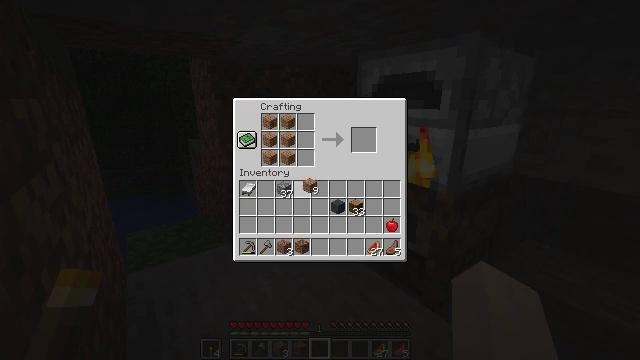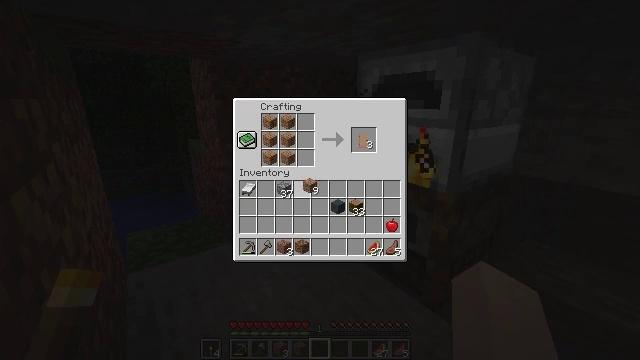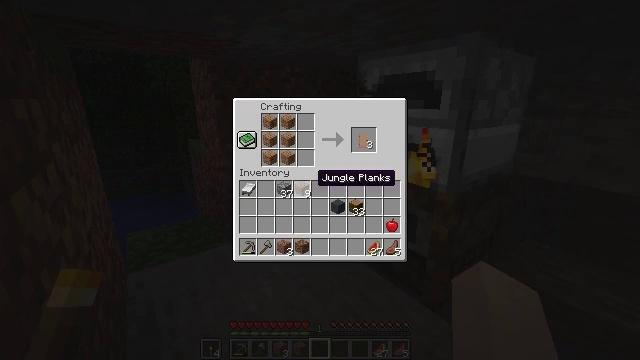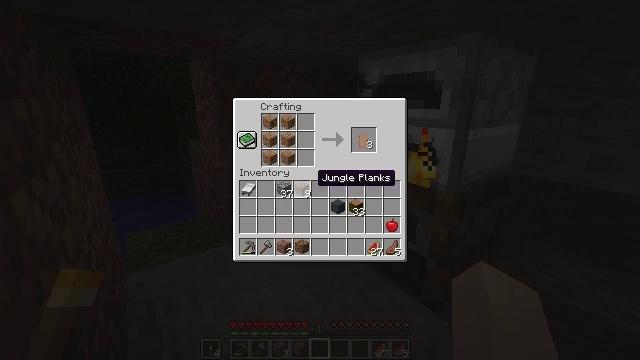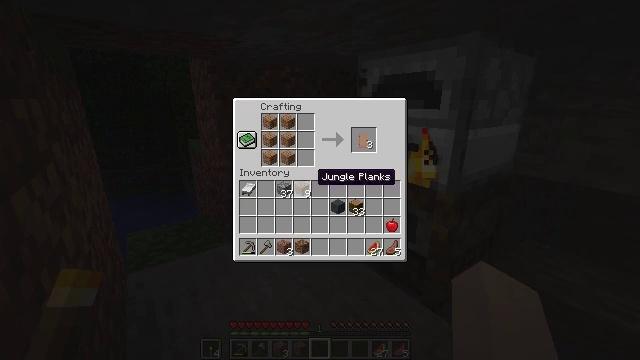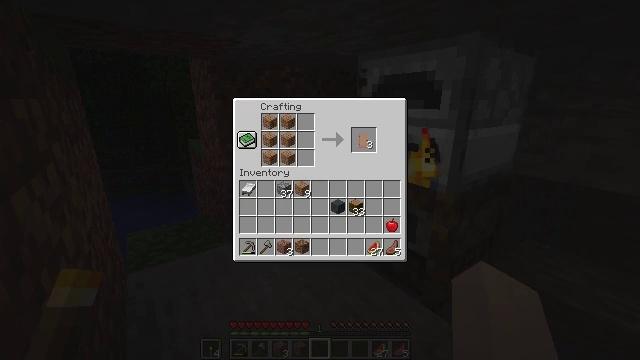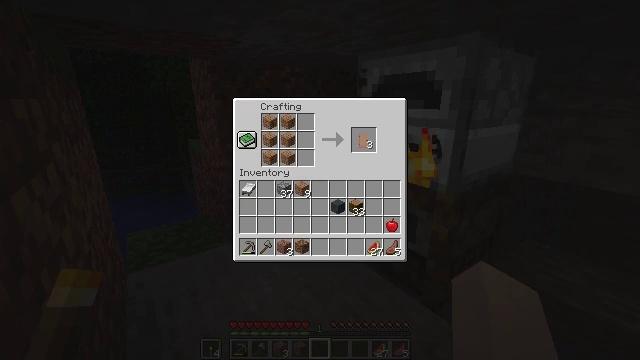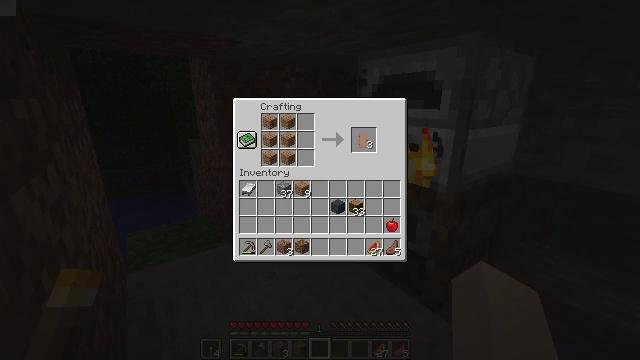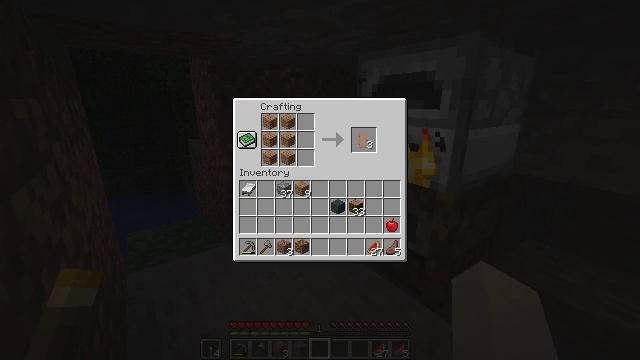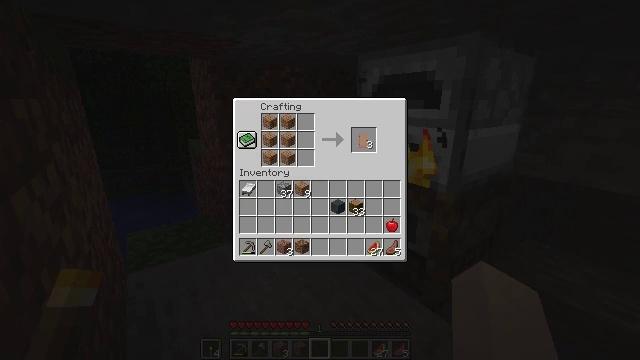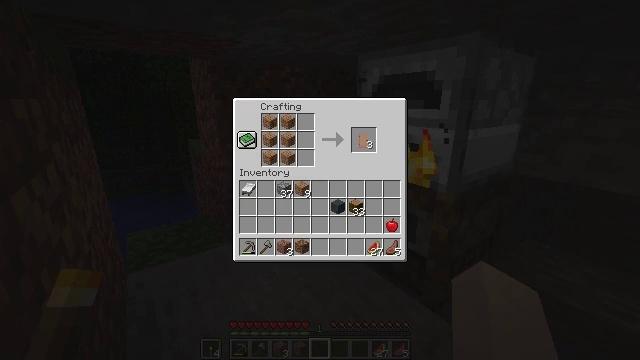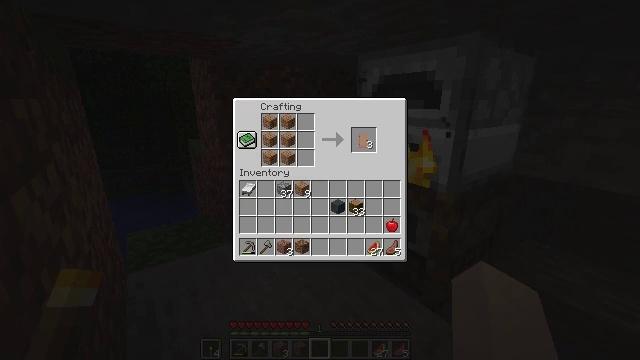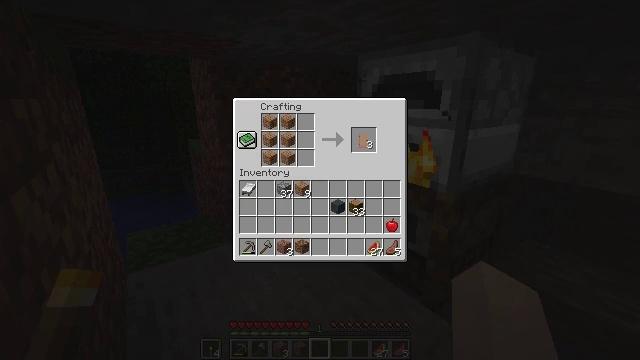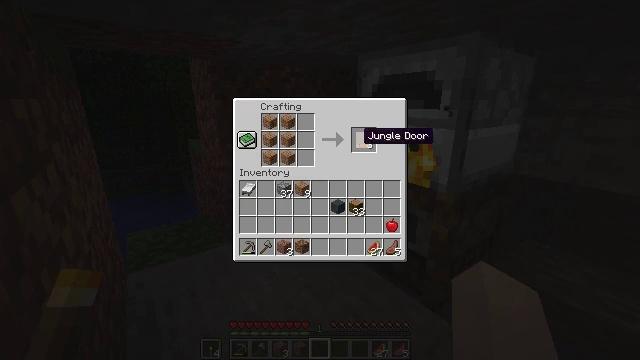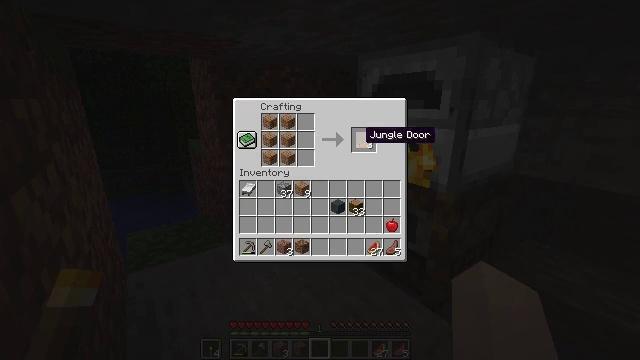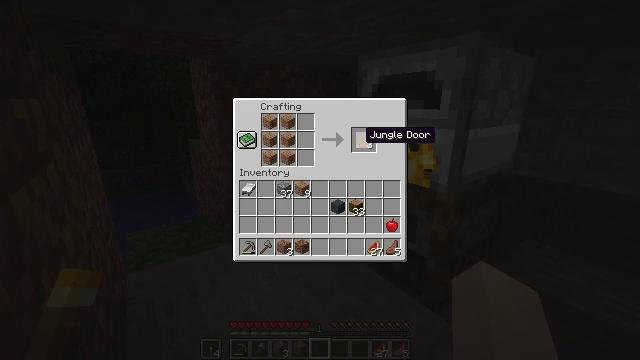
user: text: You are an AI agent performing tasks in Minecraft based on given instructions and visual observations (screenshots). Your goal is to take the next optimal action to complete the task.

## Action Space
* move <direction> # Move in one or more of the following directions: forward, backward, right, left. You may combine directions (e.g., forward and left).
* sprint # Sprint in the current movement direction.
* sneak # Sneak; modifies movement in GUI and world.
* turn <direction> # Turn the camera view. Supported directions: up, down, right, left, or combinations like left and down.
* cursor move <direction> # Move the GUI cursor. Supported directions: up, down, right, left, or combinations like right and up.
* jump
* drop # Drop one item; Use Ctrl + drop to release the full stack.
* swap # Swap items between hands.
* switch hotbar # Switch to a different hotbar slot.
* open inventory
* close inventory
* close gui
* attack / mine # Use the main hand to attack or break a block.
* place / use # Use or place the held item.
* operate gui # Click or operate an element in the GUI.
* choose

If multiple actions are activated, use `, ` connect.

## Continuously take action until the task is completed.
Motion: motion action
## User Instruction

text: Craft a jungle door.
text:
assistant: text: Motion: operate gui
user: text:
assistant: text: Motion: no_op
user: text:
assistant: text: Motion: no_op
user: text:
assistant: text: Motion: no_op
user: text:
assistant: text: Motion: cursor move up
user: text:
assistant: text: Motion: cursor move right and up
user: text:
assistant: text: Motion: sneak, cursor move right and up
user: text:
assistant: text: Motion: sneak
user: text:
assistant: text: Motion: sneak
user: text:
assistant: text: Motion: sneak
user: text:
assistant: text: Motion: sneak
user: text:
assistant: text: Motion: sneak
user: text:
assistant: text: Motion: sneak
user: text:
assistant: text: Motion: sneak
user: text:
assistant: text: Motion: sneak
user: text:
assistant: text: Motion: sneak, operate gui
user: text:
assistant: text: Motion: sneak, operate gui
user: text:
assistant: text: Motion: sneak
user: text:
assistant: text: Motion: sneak
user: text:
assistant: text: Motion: no_op
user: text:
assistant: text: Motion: no_op